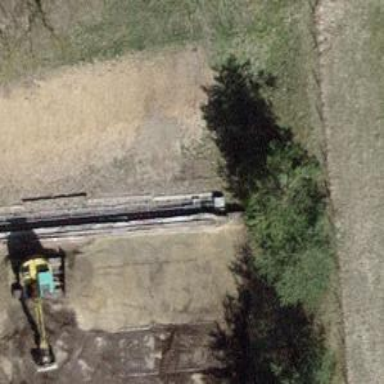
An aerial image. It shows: Retaining wall.